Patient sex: M
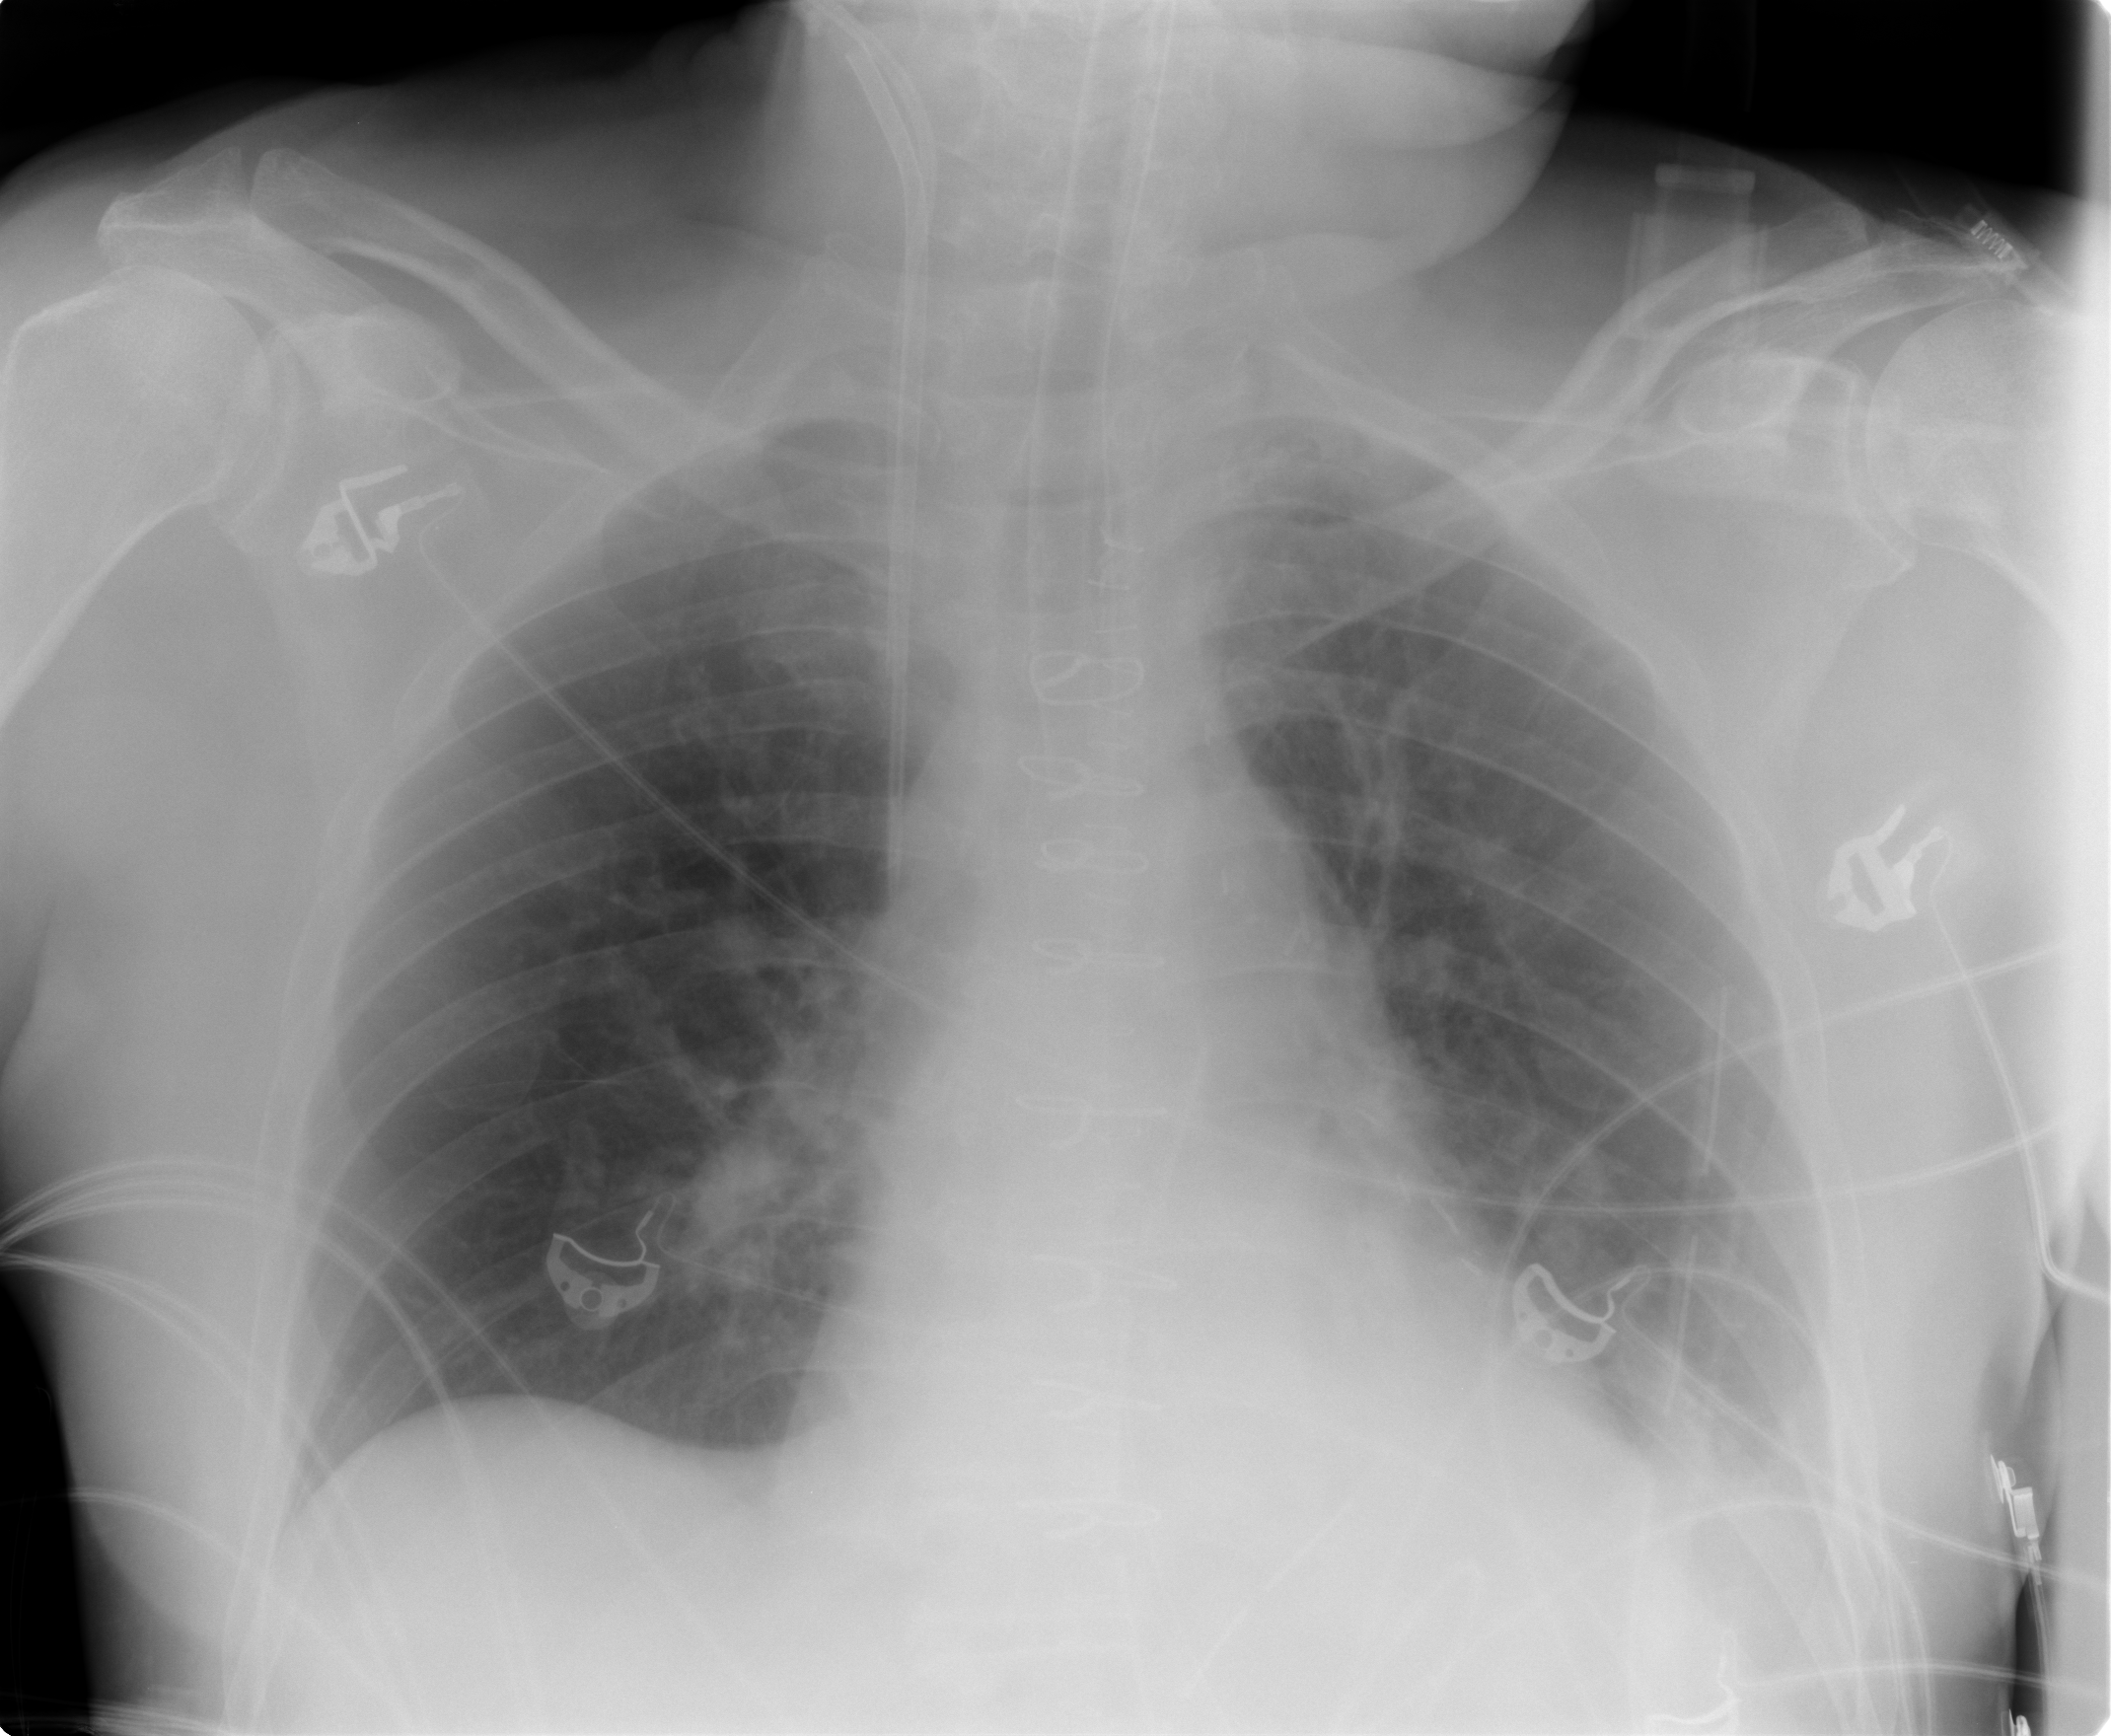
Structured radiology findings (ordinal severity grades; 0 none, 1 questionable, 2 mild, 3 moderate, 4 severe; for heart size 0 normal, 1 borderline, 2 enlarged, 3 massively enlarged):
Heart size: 1
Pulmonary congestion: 0
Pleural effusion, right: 0
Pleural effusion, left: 2
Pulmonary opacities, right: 0
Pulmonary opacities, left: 0
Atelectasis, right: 0
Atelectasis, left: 2